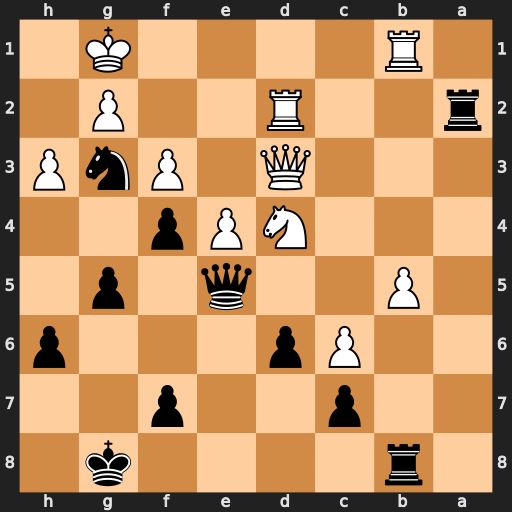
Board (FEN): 1r4k1/2p2p2/2Pp3p/1P2q1p1/3NPp2/3Q1PnP/r2R2P1/1R4K1
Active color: b
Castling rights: -
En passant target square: -
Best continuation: Rxd2 Qxd2 Qxd4+ Qxd4 Ne2+ Kf2 Nxd4